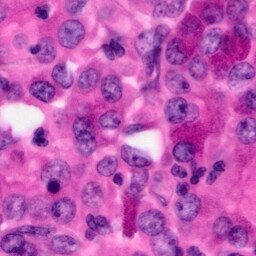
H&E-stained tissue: Pancreatic